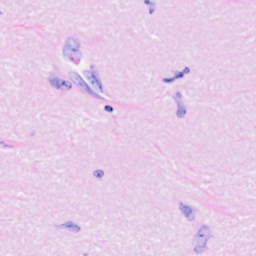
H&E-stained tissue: Breast